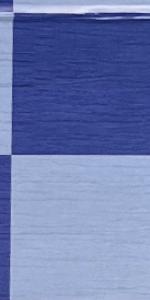
Label: Empty